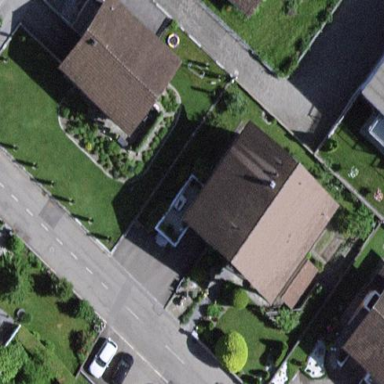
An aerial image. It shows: Detached building.